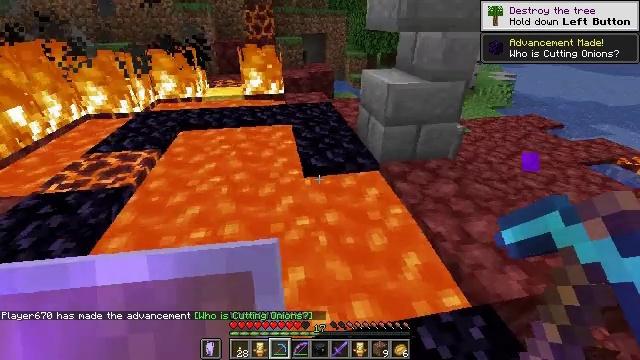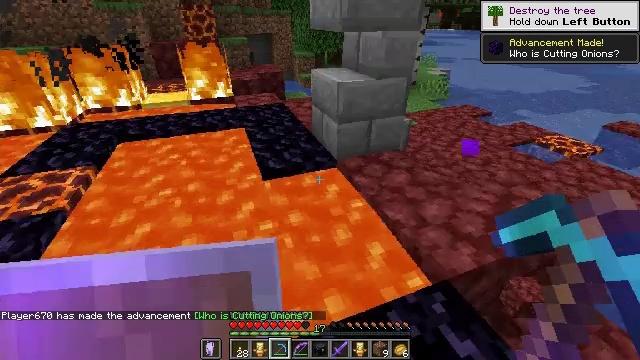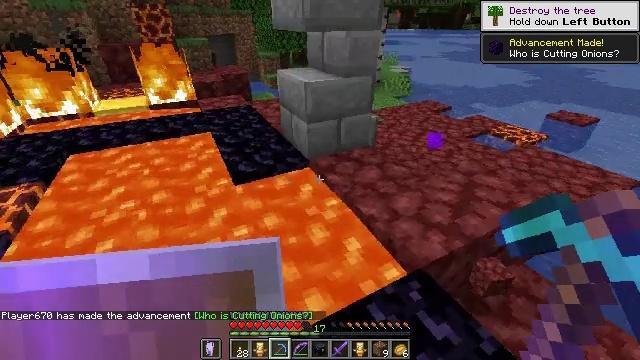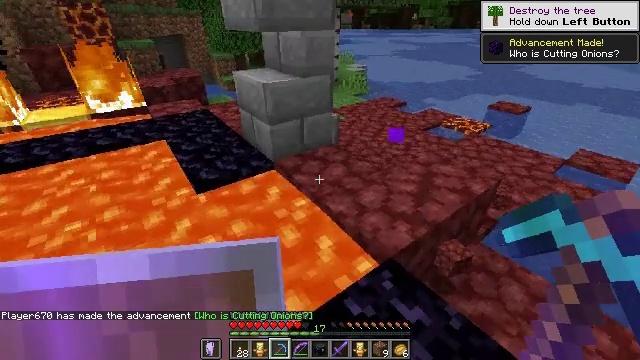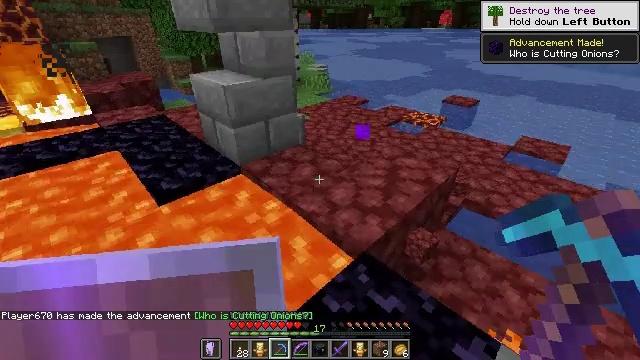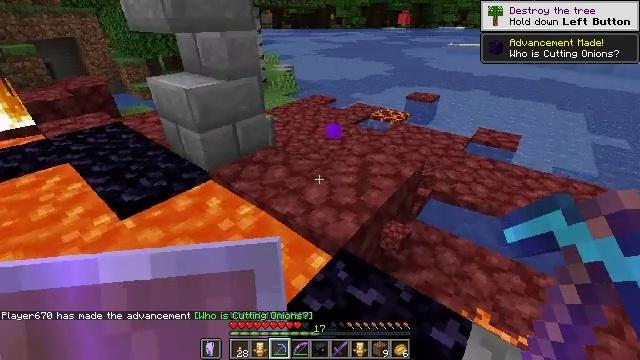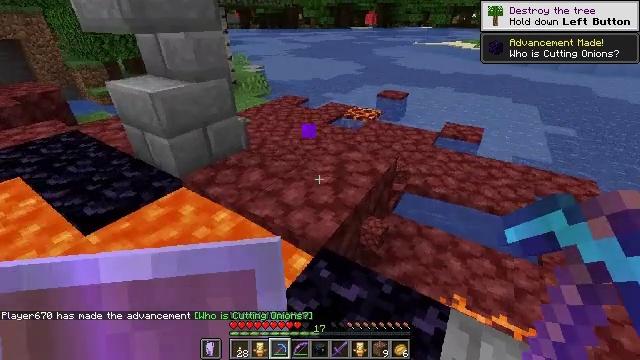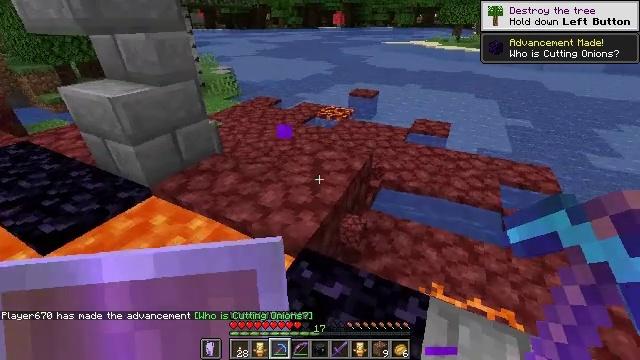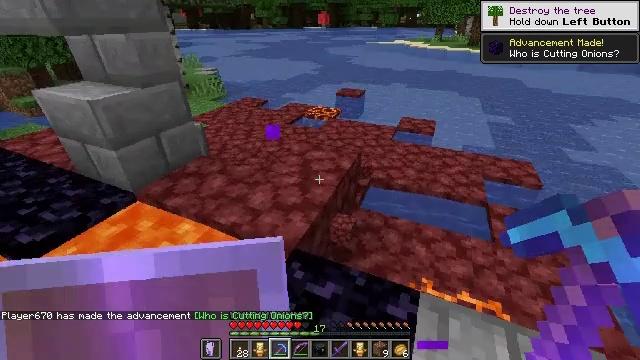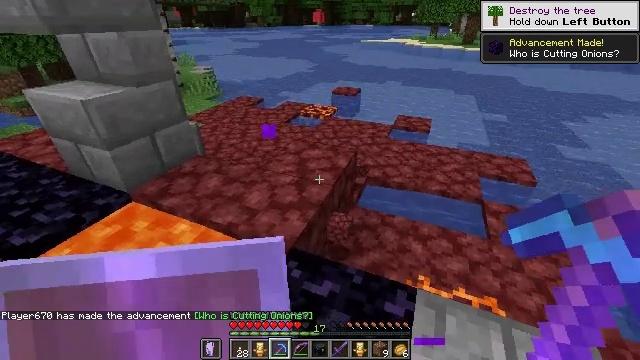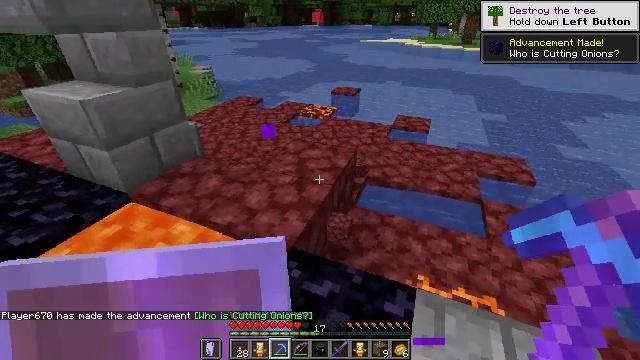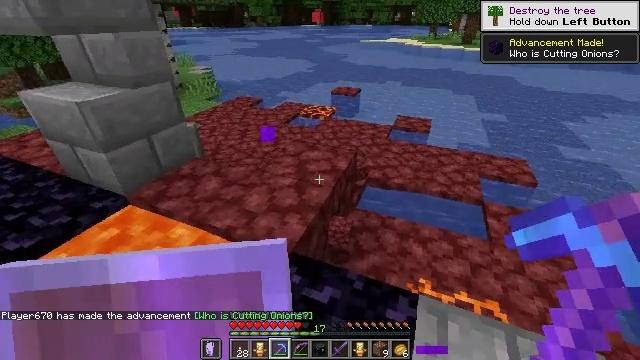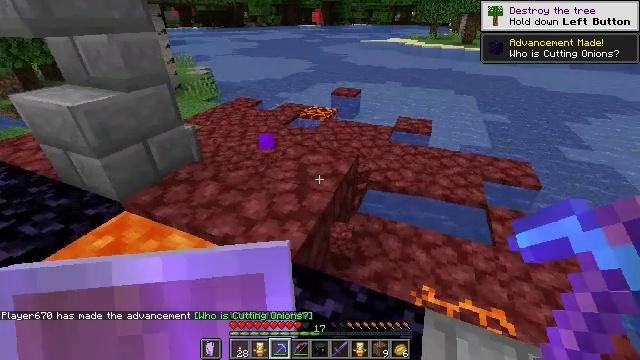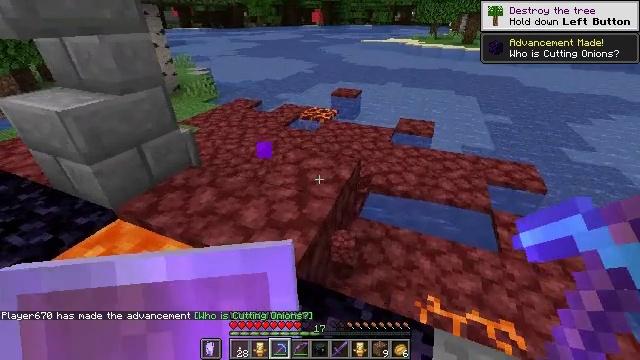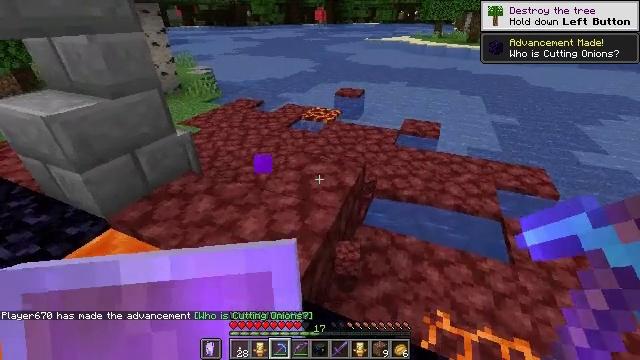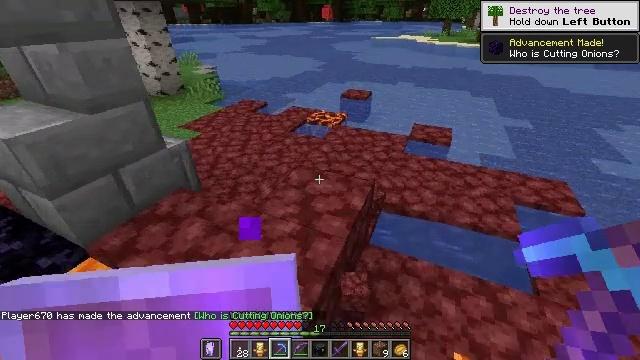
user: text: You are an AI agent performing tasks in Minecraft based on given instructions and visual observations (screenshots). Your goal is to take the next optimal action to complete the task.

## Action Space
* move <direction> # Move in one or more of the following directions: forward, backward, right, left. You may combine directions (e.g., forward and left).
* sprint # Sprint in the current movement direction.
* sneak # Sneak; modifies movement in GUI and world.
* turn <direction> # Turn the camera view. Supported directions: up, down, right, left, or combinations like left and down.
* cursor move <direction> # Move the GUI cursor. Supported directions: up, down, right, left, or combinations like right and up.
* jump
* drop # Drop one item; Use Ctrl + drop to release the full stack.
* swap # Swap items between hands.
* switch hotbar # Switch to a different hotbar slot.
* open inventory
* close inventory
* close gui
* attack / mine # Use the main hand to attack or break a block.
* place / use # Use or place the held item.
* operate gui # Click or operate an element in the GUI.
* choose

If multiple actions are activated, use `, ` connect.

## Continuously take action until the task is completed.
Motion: motion action
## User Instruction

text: Remove the fire source.
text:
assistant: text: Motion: turn right
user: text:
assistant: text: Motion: turn right
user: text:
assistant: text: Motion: turn right
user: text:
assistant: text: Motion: turn right
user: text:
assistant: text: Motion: turn right
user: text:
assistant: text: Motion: turn right
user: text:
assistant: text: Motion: turn right
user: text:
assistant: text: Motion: turn right
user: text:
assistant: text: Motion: no_op
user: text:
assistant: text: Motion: no_op
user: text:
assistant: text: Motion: move forward
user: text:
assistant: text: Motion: move forward
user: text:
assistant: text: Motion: move forward
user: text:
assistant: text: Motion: move forward
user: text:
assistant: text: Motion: move forward, turn left
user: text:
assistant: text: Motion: move forward
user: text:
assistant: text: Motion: move forward
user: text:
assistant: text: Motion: move forward
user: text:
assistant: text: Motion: move forward
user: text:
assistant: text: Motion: move forward
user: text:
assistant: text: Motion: move forward
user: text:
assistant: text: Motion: move forward
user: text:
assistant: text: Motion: move forward, turn left
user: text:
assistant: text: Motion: move forward, turn left
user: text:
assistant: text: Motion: move forward, turn left
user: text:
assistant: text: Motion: move forward, turn left and up
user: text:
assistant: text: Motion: move forward, turn left
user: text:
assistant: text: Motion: move forward, turn left
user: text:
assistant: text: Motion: move forward
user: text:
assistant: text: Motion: move forward